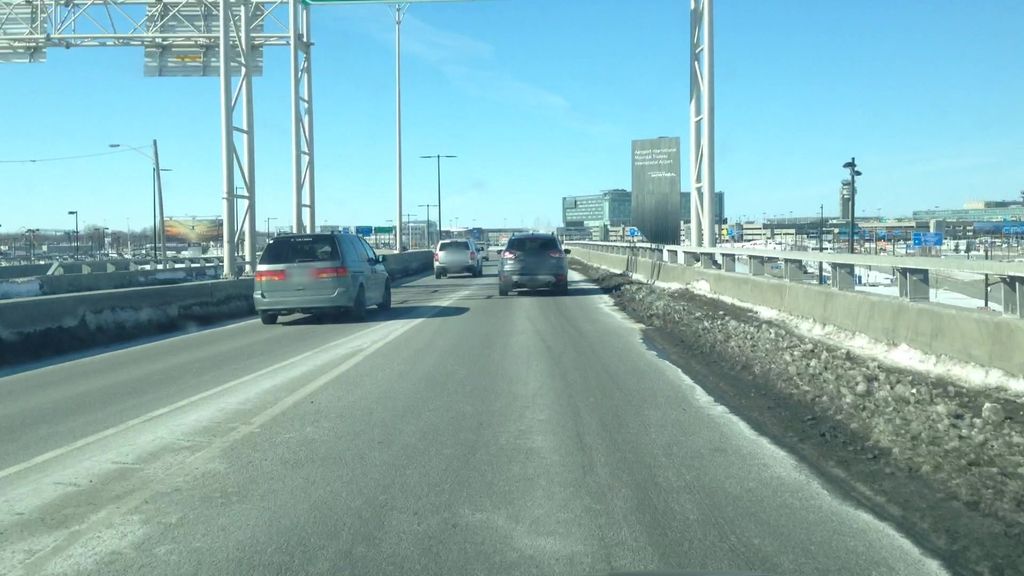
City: montreal